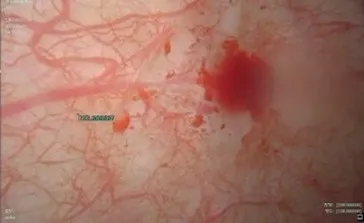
Cystoscopy of bladder. Revealed diffuse redness of bladder mucosa.
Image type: ophthalmic_imaging (fundus_photograph)